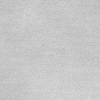
Atmospheric dust classification: dusty